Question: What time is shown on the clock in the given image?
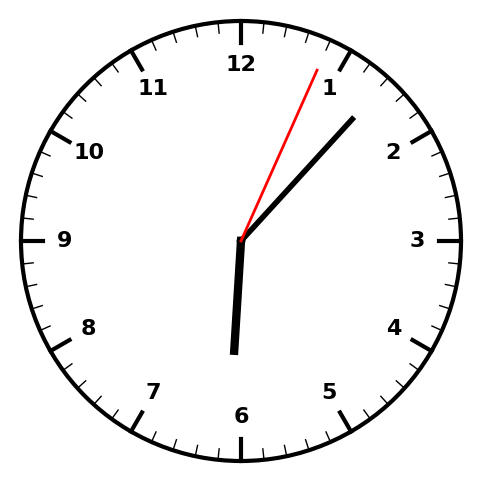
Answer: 06:07:04